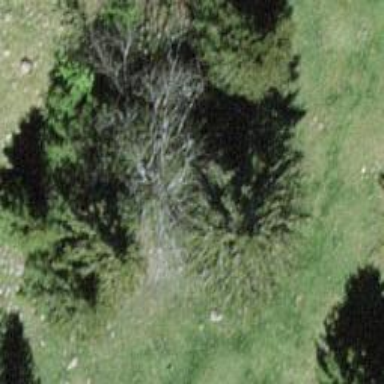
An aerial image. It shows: Needle-leaved tree in its natural environment.